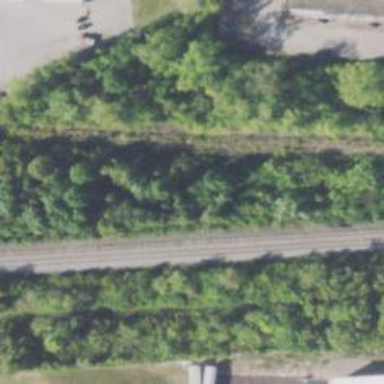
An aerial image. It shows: Rail spur service.